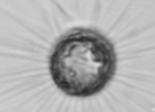
Label: Corethron_hystrix